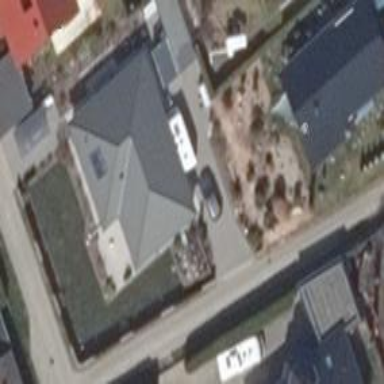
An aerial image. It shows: Residential building with hipped roof.